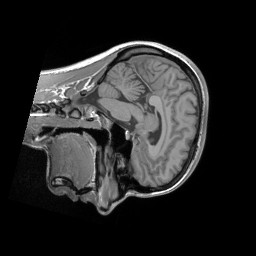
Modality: T1w
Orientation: sagittal
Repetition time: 2 s
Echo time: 0.00252 s